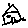
Label: house